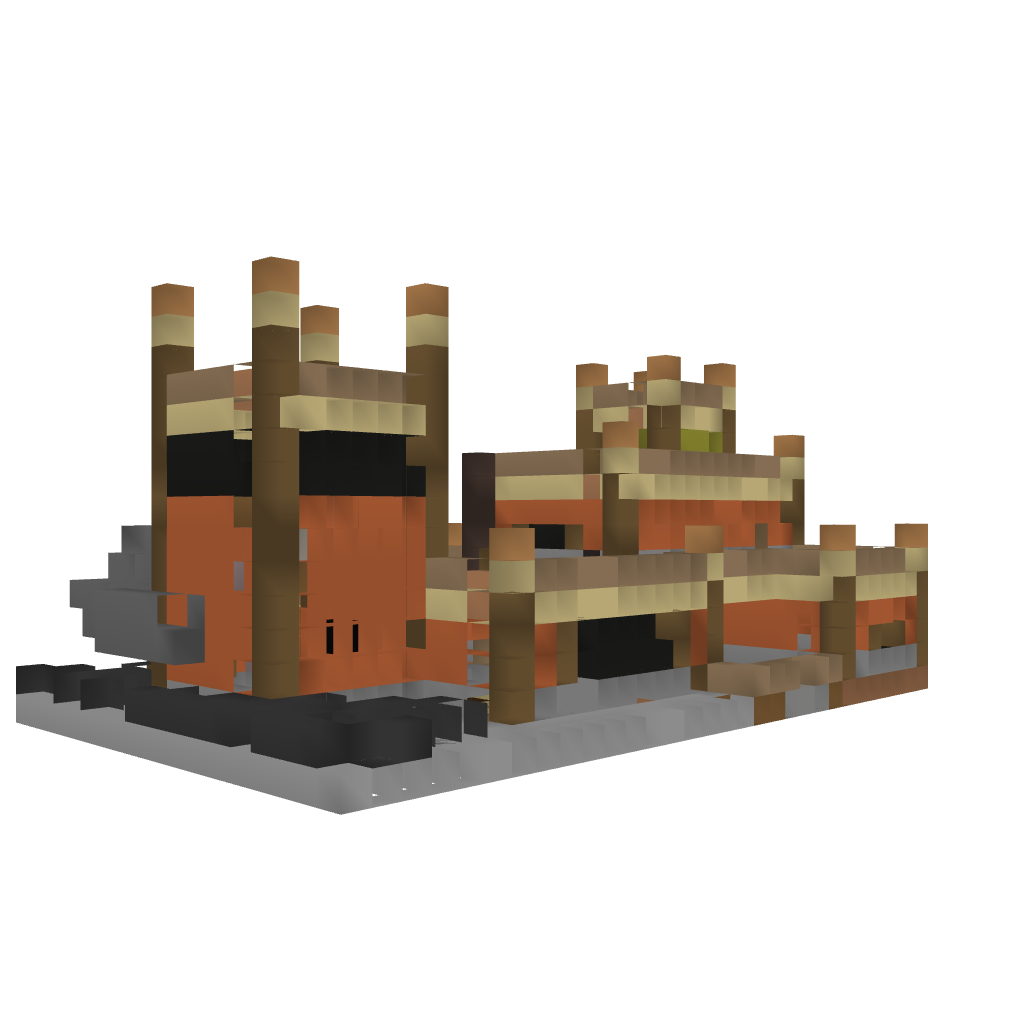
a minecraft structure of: Wooden and Stone house